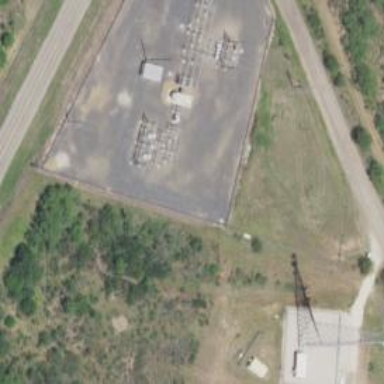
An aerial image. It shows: Switch used for power control.